Interaction volume radius: 5 \u00c5
Interaction volume height: 10 \u00c5
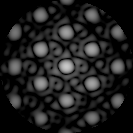
Disorder parameter: 0.0757